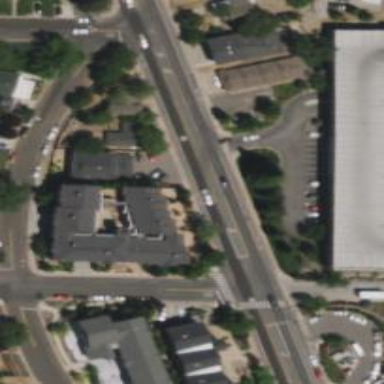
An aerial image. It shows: Secondary road with separate asphalt sidewalk.